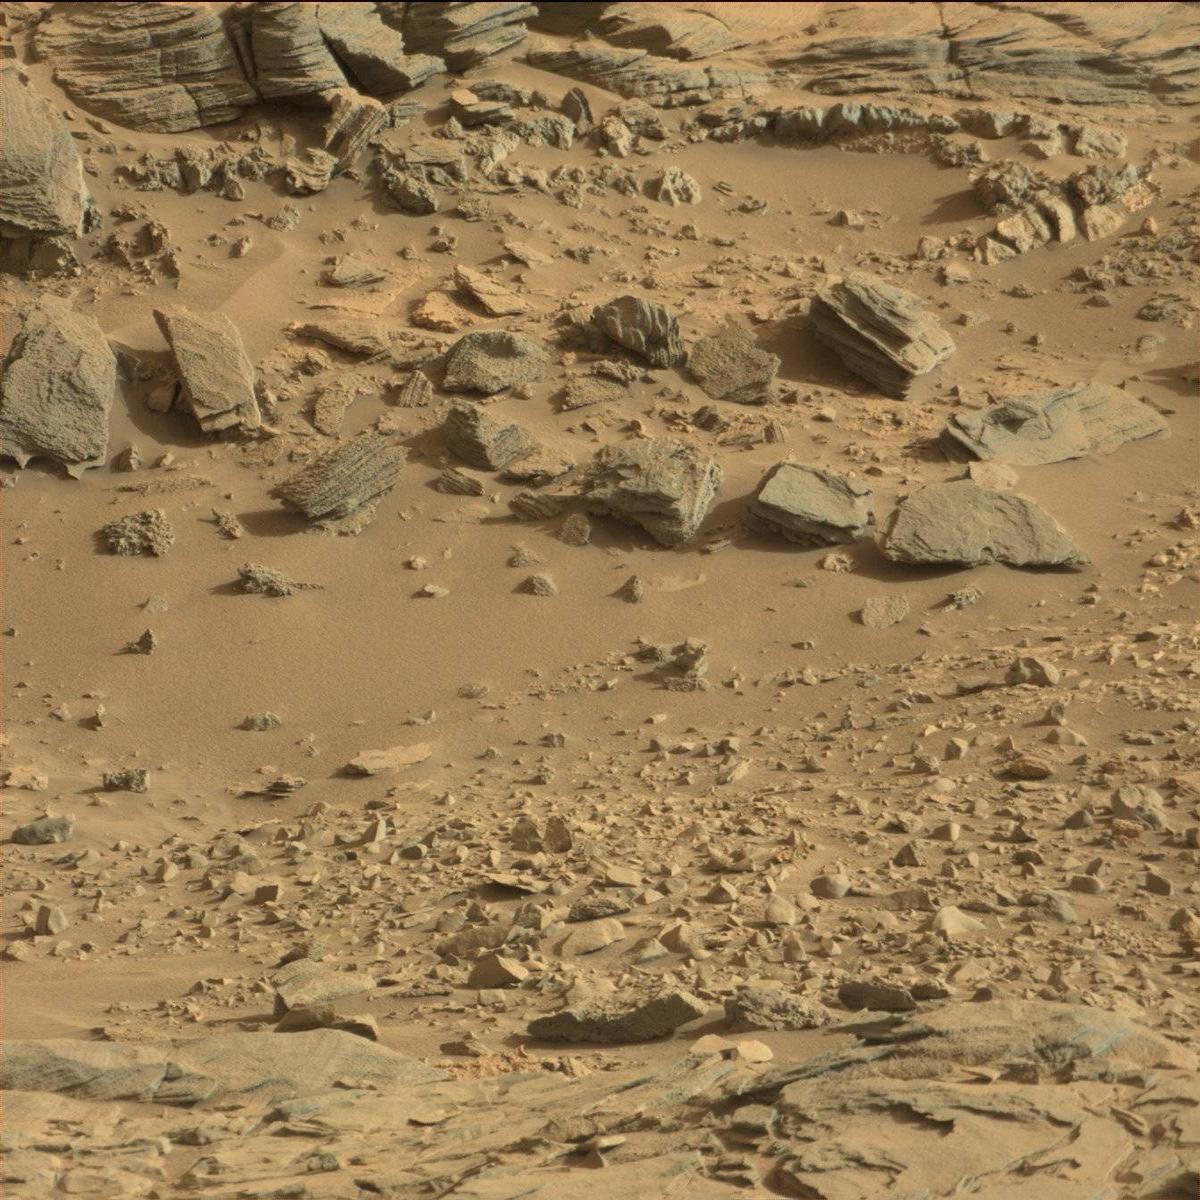
Terrain classes present: Bedrock, Rock, Sand / Soil